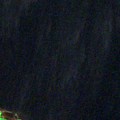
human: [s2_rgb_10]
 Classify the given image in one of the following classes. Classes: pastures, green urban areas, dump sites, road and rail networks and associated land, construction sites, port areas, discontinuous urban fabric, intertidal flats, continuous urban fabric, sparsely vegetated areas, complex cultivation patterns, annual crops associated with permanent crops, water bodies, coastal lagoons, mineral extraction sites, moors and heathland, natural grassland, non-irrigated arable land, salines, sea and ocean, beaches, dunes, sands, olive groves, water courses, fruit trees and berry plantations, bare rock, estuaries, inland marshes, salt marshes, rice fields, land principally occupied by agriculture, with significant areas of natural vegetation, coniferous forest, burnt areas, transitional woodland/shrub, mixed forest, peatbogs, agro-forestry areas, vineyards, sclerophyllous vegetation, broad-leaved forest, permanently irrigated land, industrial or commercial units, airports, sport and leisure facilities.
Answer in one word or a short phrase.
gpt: coniferous forest, water bodies